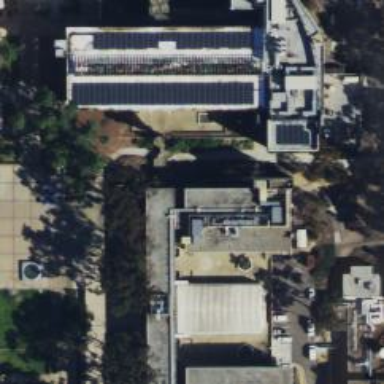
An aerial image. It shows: University building that serves as educational facility.